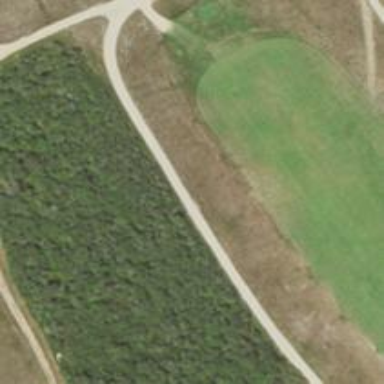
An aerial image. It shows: Path for both roads and golfers.